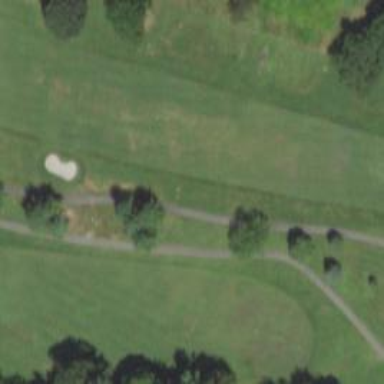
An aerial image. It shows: Pathway for golfing.